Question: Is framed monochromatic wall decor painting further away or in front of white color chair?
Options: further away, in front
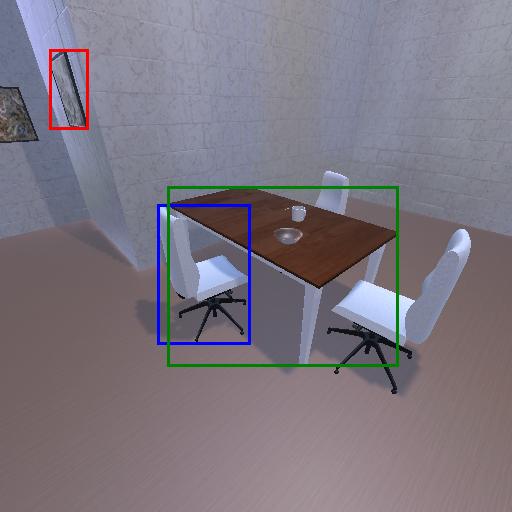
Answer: further away